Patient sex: F
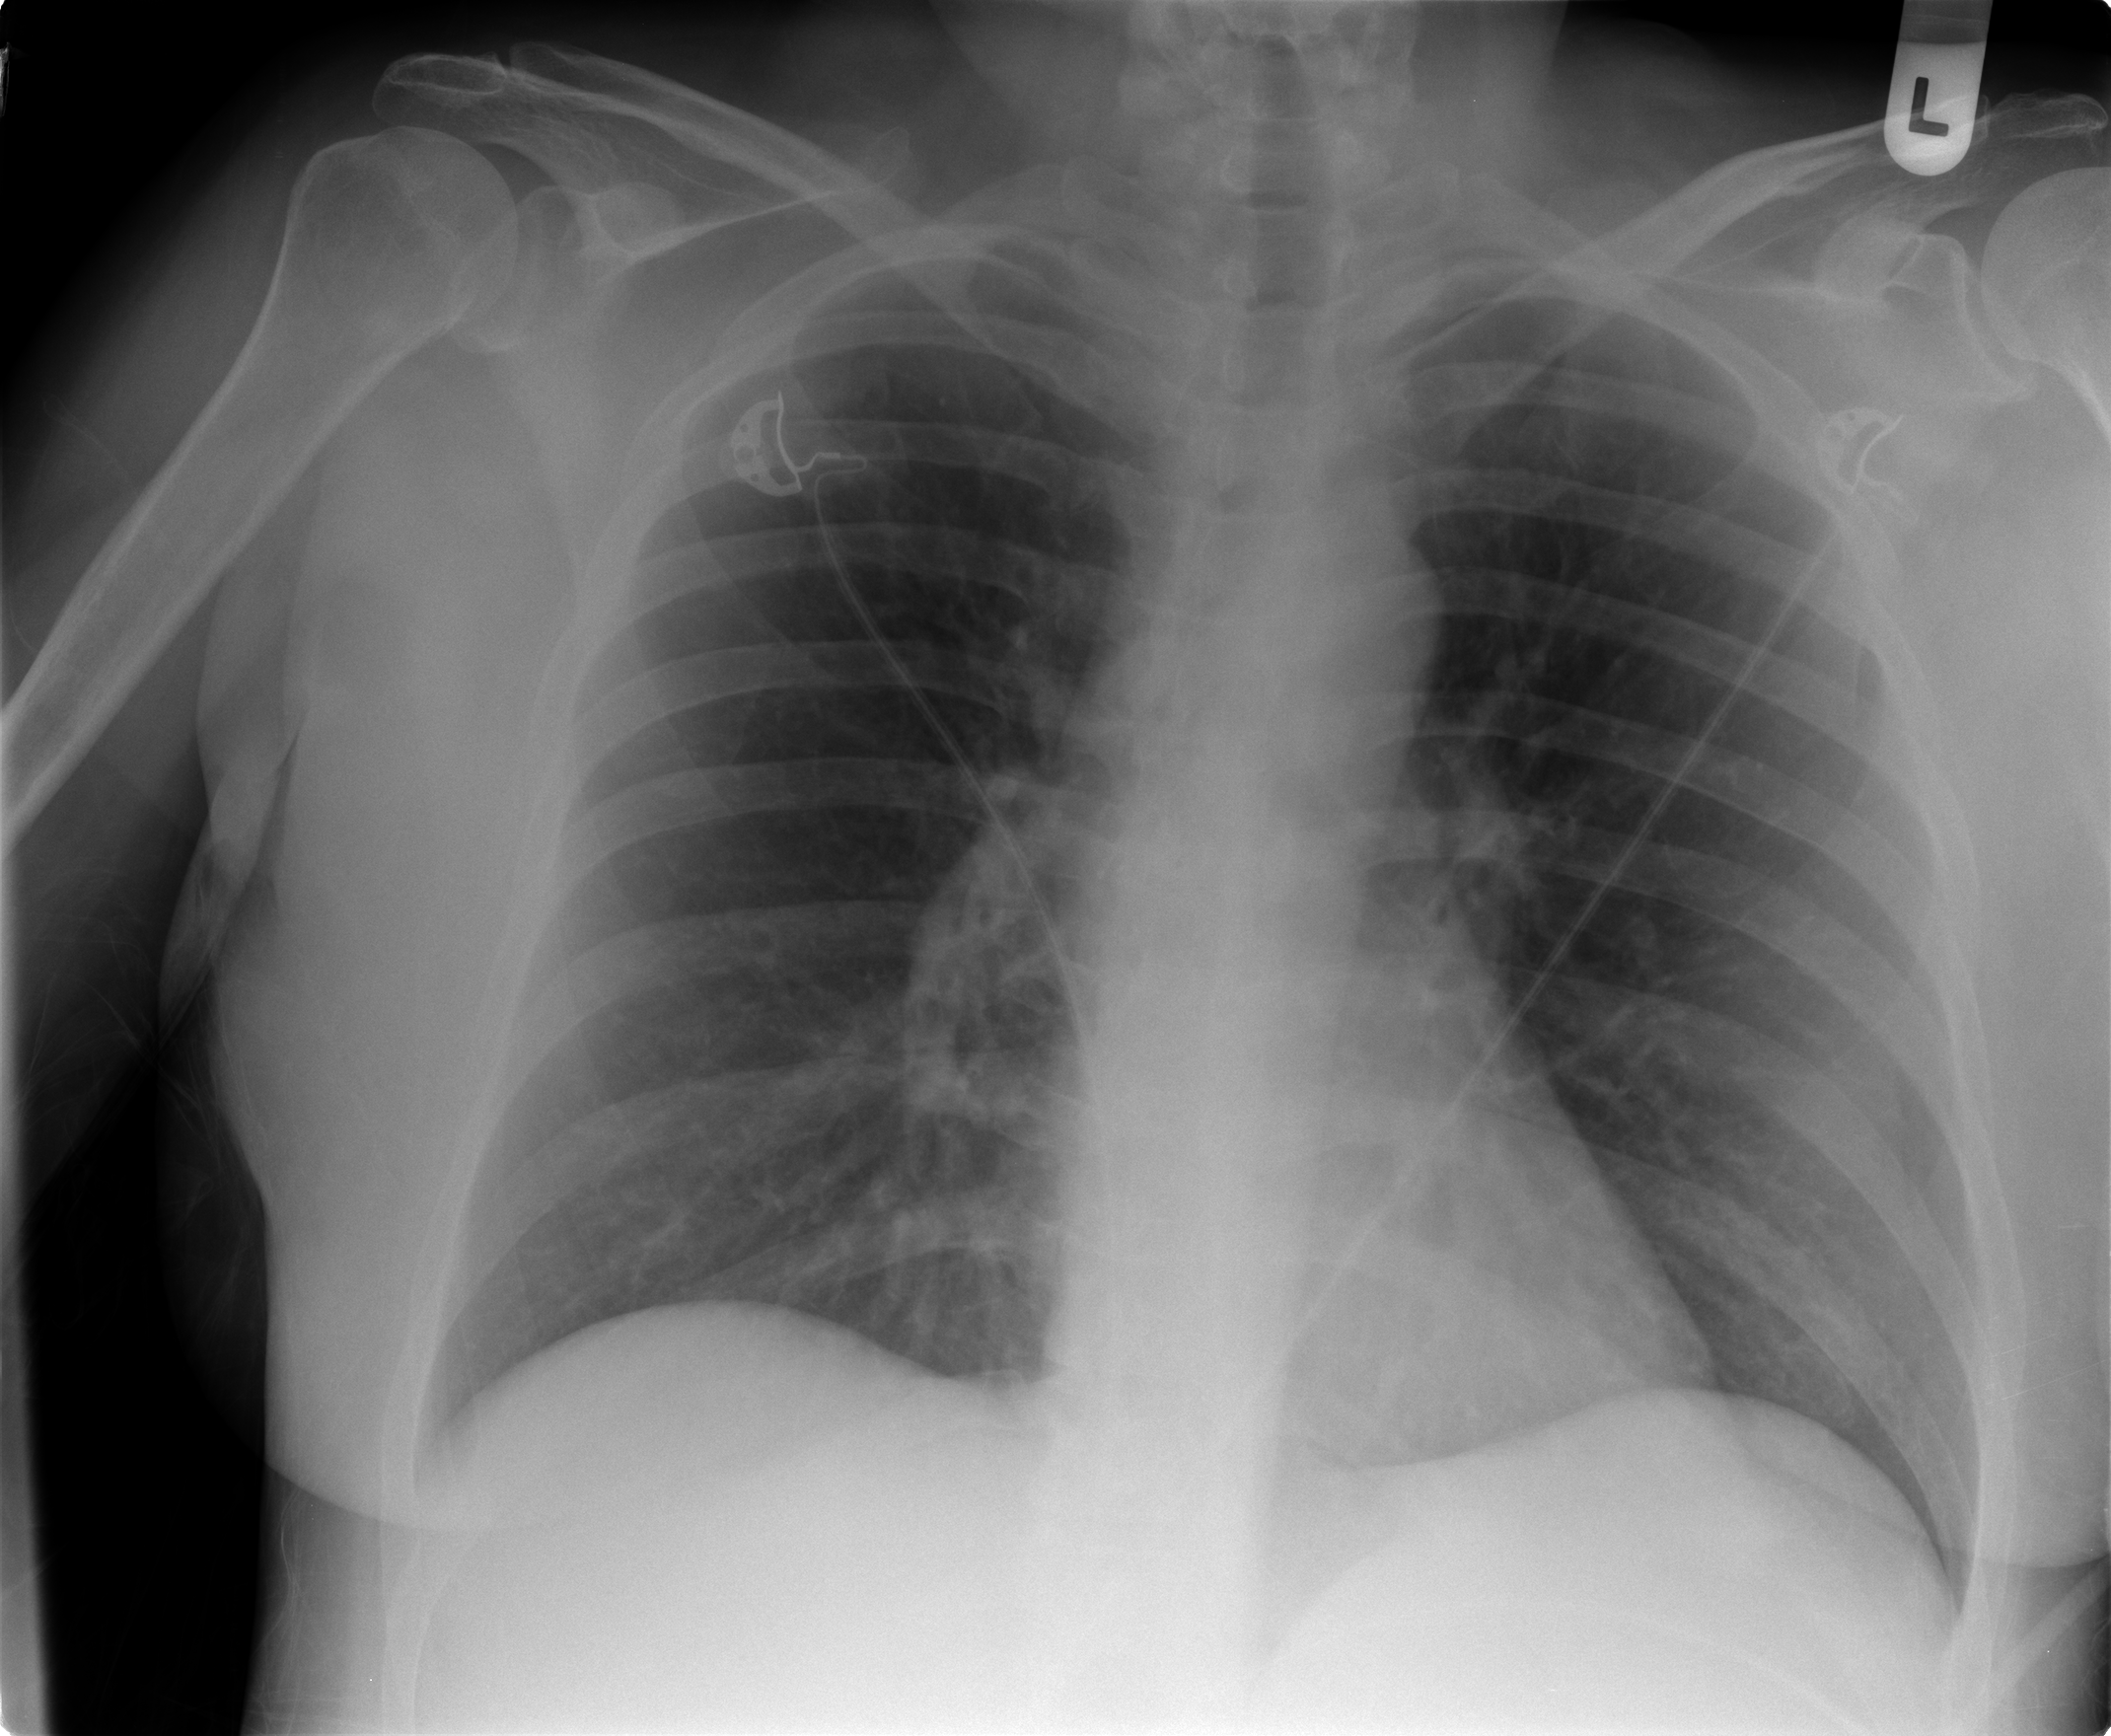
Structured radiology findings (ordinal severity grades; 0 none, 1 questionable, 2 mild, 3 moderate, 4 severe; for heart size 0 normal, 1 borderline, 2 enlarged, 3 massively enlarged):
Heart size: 0
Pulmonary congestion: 0
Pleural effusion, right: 0
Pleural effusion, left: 0
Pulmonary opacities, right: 0
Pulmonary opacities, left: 0
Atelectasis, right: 0
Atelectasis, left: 2